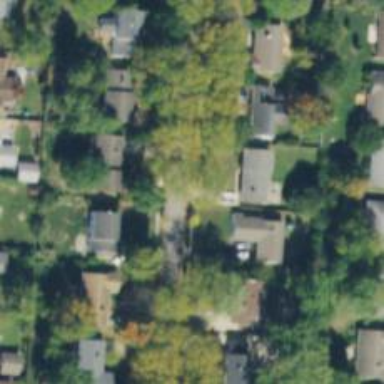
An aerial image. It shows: Residential driveway serving as service road.